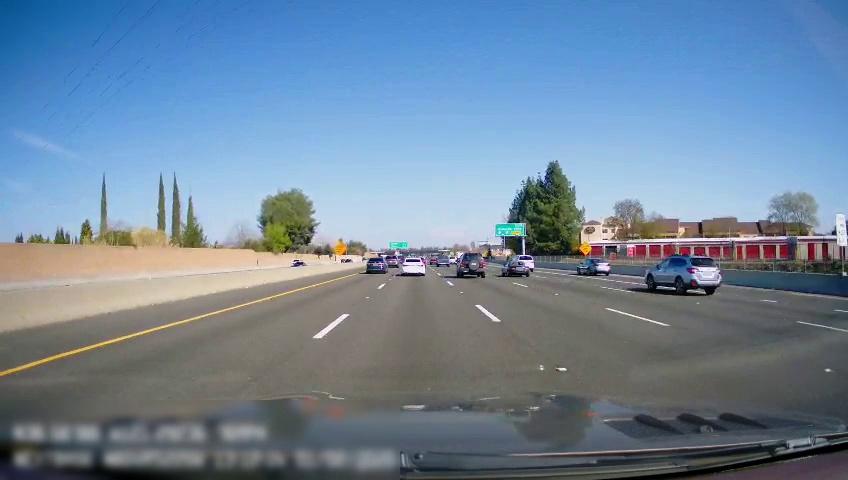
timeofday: Day
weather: Sunny
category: Drivable Space
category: Vehicles | Car
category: Drivable Space
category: Vehicles | Car
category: Vehicles | SUV
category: Vehicles | SUV
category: Vehicles | Truck
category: Vehicles | Car
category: Vehicles | Truck
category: Vehicles | SUV
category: Vehicles | SUV
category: Vehicles | Car
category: Vehicles | Car
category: Lanes | Alternate Lane
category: Lanes | Alternate Lane
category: Lanes | Alternate Lane
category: Lanes | Alternate Lane
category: Lanes | Current Lane
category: Lanes | Current Lane
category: Lanes | Alternate Lane
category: Traffic | Signs
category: Traffic | Signs
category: Traffic | Signs
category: Traffic | Signs
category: Traffic | Signs